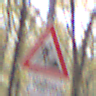
Verkehrszeichen: Arbeitsstelle
Zusatzzeichen unten: Entfernungsangaben1
Umgebung: Outdoor, Nature
Tageszeit: MorningAfternoon
Wetter: Overcast
Licht: Natural
Jahreszeit: Autumn
Kontrast: LowContrast